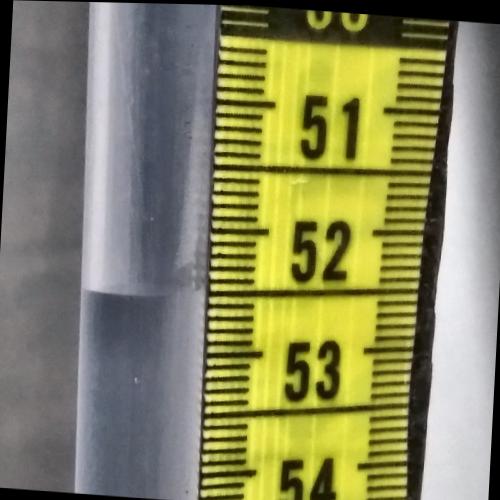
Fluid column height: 52.5 cm